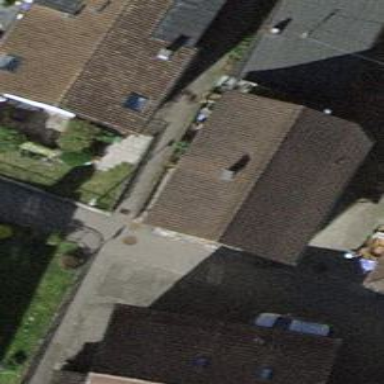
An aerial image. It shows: Gabled building.